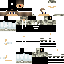
A male human skin with medium skin, wearing brown long hair dressed in a blue hoodie and black pants, featuring a closed mouth.